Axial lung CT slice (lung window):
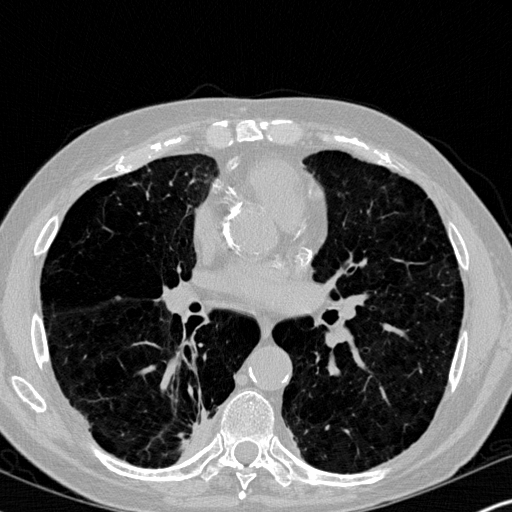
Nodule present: no